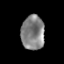
Tissue: prostate
Cell type: T cells
Senescence score: 0.2903
Nuclear area (px): 782
Mean DAPI intensity: 131.609